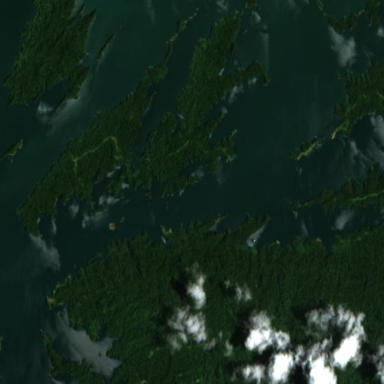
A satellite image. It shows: Island covered with deciduous broadleaved woodland.